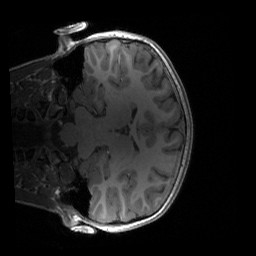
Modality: T1w
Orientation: coronal
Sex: female
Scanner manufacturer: siemens
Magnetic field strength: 3 T
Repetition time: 1.9 s
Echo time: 0.00243 s